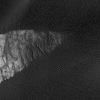
Atmospheric dust classification: not_dusty